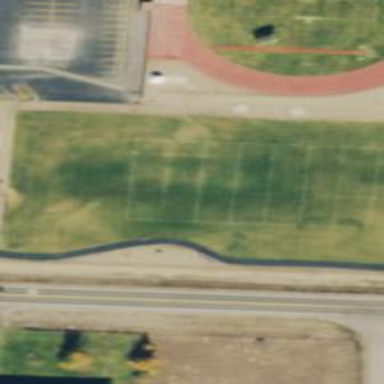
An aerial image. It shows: Soccer pitch for leisure land activities.